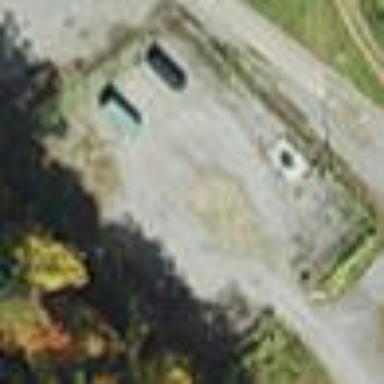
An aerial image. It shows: Recycling center enclosed by fence.